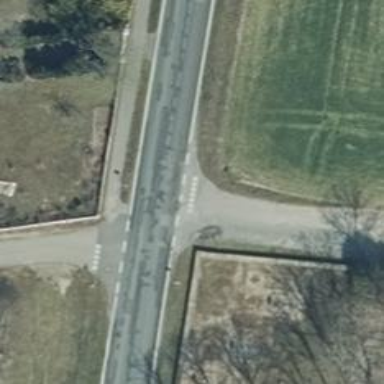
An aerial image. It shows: Emergency access point on the road.